Question: I've to reordering 'UITableView' rows without show the default red minus button because I need to show my custom image and I don't need to remove cell from 'UITableView'. Is there a way for reordering rows even if table is not in editing mode ?

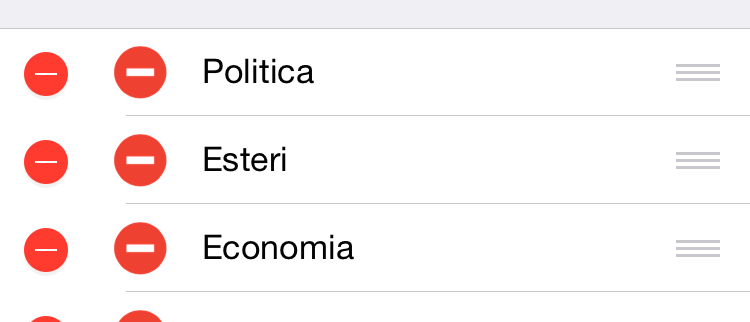
Answer: You will need to add this delegate method to not show the delete button
'''
- (UITableViewCellEditingStyle)tableView:(UITableView *)tableView editingStyleForRowAtIndexPath:(NSIndexPath *)indexPath{
return UITableViewCellEditingStyleNone;
}
'''